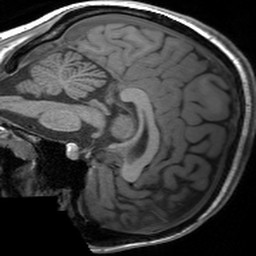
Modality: T1w
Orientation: sagittal
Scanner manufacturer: siemens
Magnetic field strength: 3 T
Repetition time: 1.54 s
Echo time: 0.00234 s